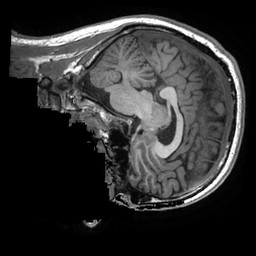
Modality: T1w
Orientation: sagittal
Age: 29
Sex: male
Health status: healthy
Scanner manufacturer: ge